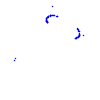
Particle: proton